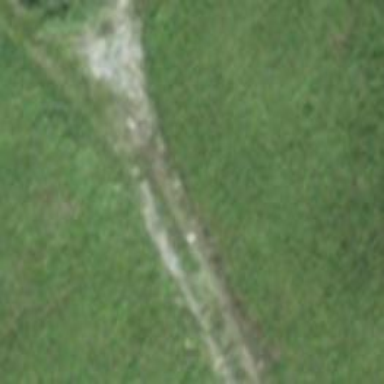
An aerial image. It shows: Track with grade 3 surface.